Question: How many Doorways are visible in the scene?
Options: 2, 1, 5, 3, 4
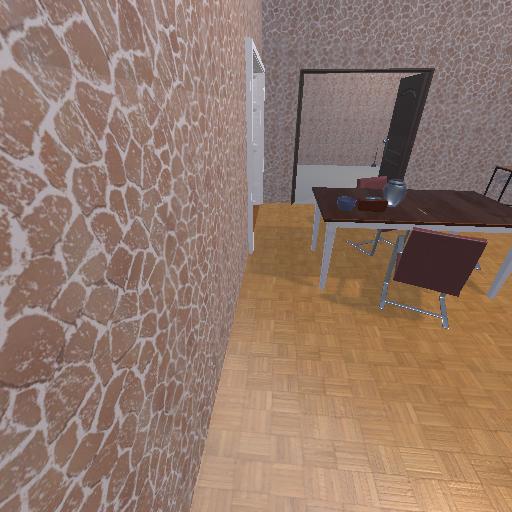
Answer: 2